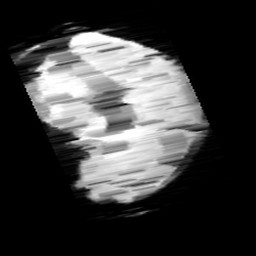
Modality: minIP
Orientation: sagittal
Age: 12
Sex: female
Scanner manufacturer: siemens
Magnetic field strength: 3 T
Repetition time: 0.027 s
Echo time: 0.02 s